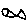
Label: fish